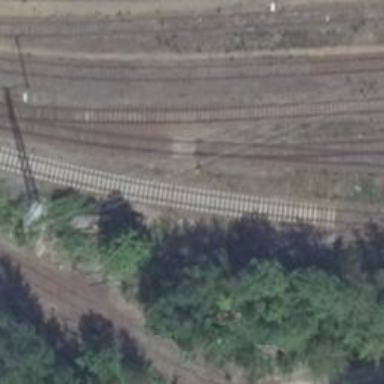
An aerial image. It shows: Railway switch.